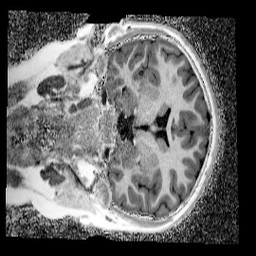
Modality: UNIT1_denoised
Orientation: coronal
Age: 11
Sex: female
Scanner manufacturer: siemens
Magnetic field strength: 3 T
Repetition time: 4 s
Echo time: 0.00299 s